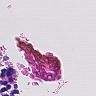
Metastatic tissue present: no